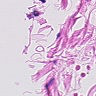
Metastatic tissue present: no